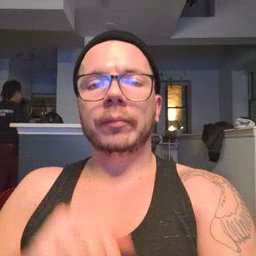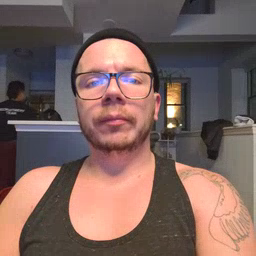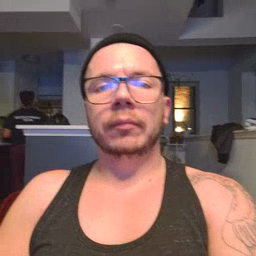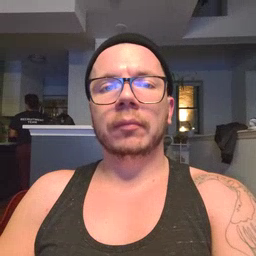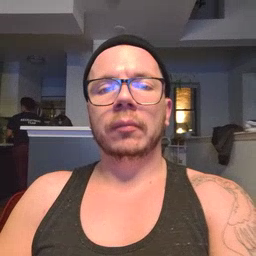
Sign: finger